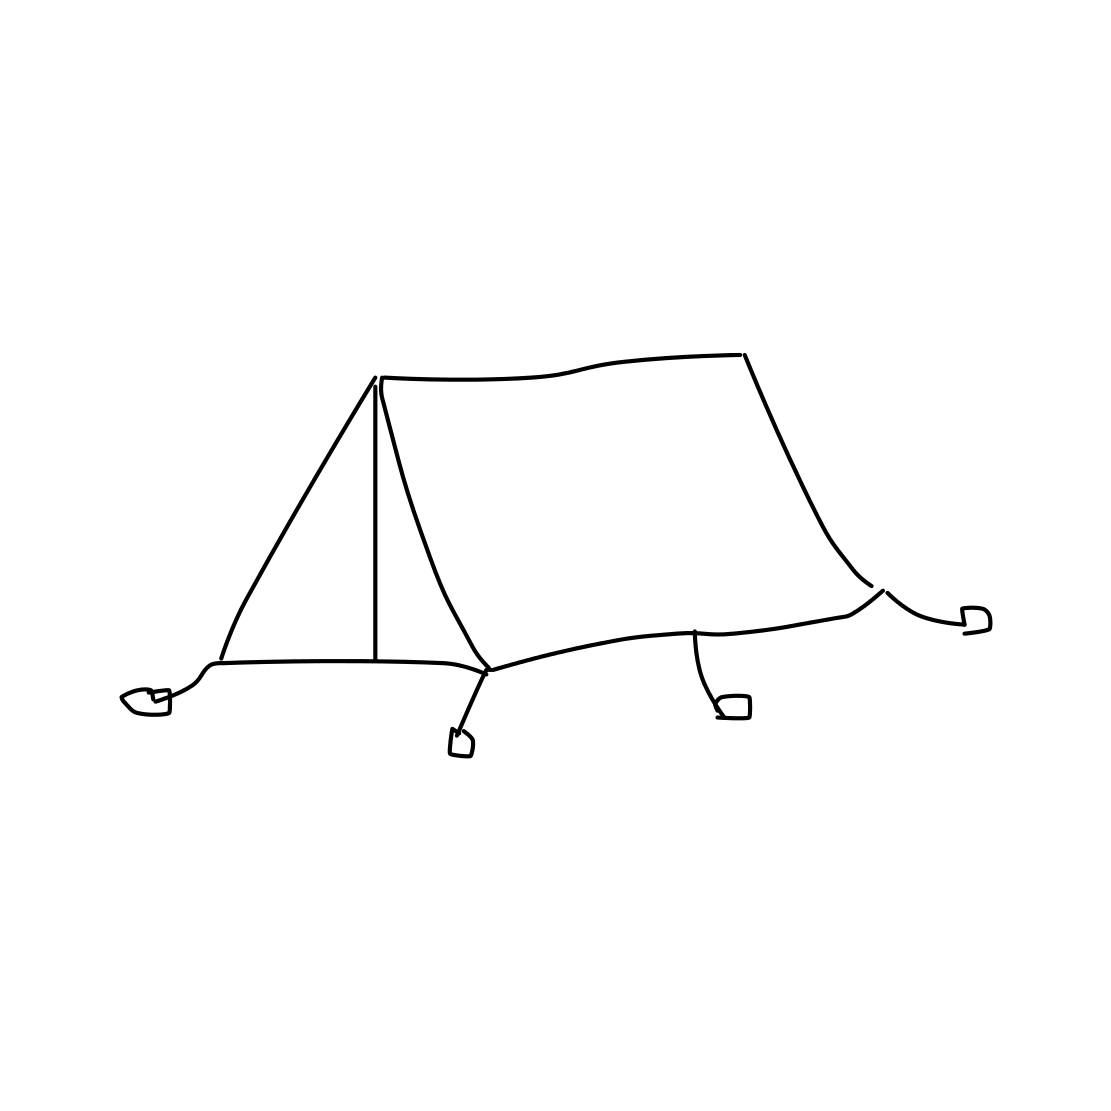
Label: tent